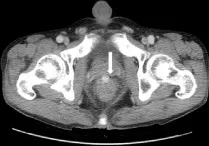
Initial contrast-enhanced axial computed tomography image showing the pseudoaneurysm (arrow).
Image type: radiology (ct)